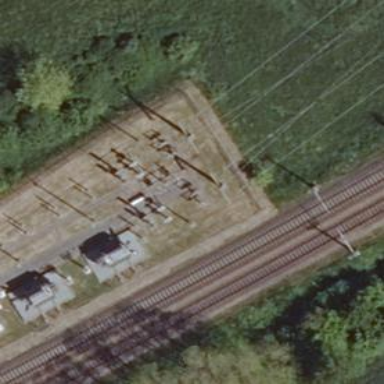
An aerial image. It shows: Power line in the image.